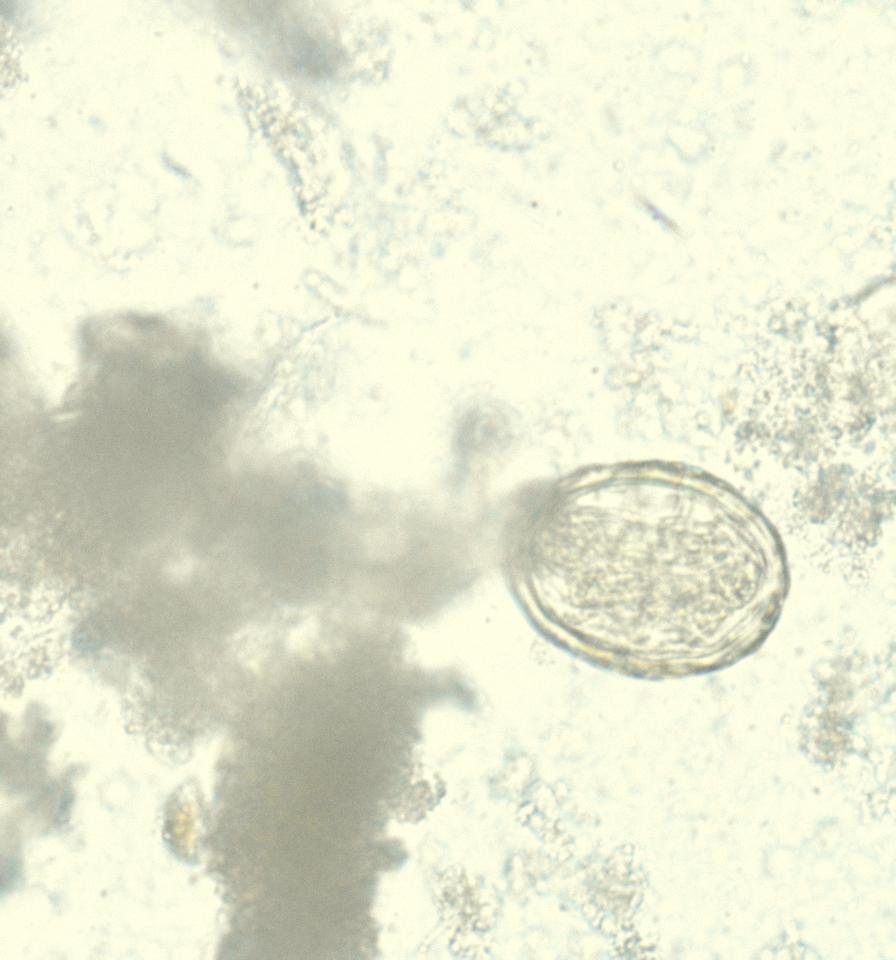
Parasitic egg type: Ascaris lumbricoides